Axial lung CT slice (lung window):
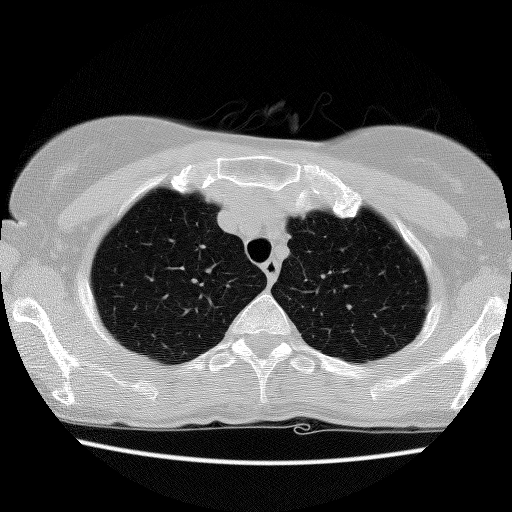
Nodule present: yes
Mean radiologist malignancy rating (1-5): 2.5